Question: I feel like I am making this more difficult than it is. All I need to do is make a table from my .csv document and then Knit it to show up in an HTML document and ioslides presentation. I am working in RMarkDown in RStudio. The start of the code is just this:
'''
'''{r echo=FALSE, results='hide',message=FALSE}
DF <- read.csv('DF.csv', header = TRUE)
'''
'''
Where my data is something like this (but as a .csv):
'''
Animal num1 num2
0 22 36.6 213
1 39 42.44 141
2 40 39 157
'''
And I have tried things like:
'''
'''{r}
DF
'''
'''
But that just throws all the data onto a slide without putting it into a table. When I try things such as
'''
'''{r table2, results='asis', message=FALSE}
print(xtable(head(Df)))
'''
'''
Or:
'''
'''{r table2, results='asis', message=FALSE}
data.table(DF)
'''
'''
It runs fine when I just run the lines in R but as soon as I try to run Knitr it comes up with the error message "Error in eval(expr, envir, enclos): could not find function "data.table" Calls: handle-> withCallingHandlers -> withVisible -> eval-> eval Execution halted". So I thought maybe I had to covert the table to a markdown document and then I could Knit it. Such as:
'''
'''{r table2, results='asis', message=FALSE}
kable(head(DF), format = "markdown")
'''
'''
No such luck though, clicking Knitr just ran it to that line with an error message of: ""Error in eval(expr, envir, enclos): could not find function "kable" Calls: handle-> withCallingHandlers -> withVisible -> eval-> eval Execution halted". Does Knitr not recognize these functions or am I just going about this completely wrong. I want the table to look like this:

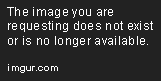
Answer: You need to include the libraries. What I do is create an invisible chunk like so:
'''
'''{r include=FALSE}
library(pander)
'''
'''
I recommend PANDER which will produce a table like the one in your screenshot
'''
'''{r, comment=NA}
pander(DF, type = 'grid')
'''
'''